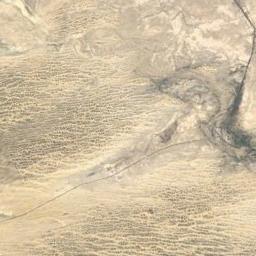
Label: desert